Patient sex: M
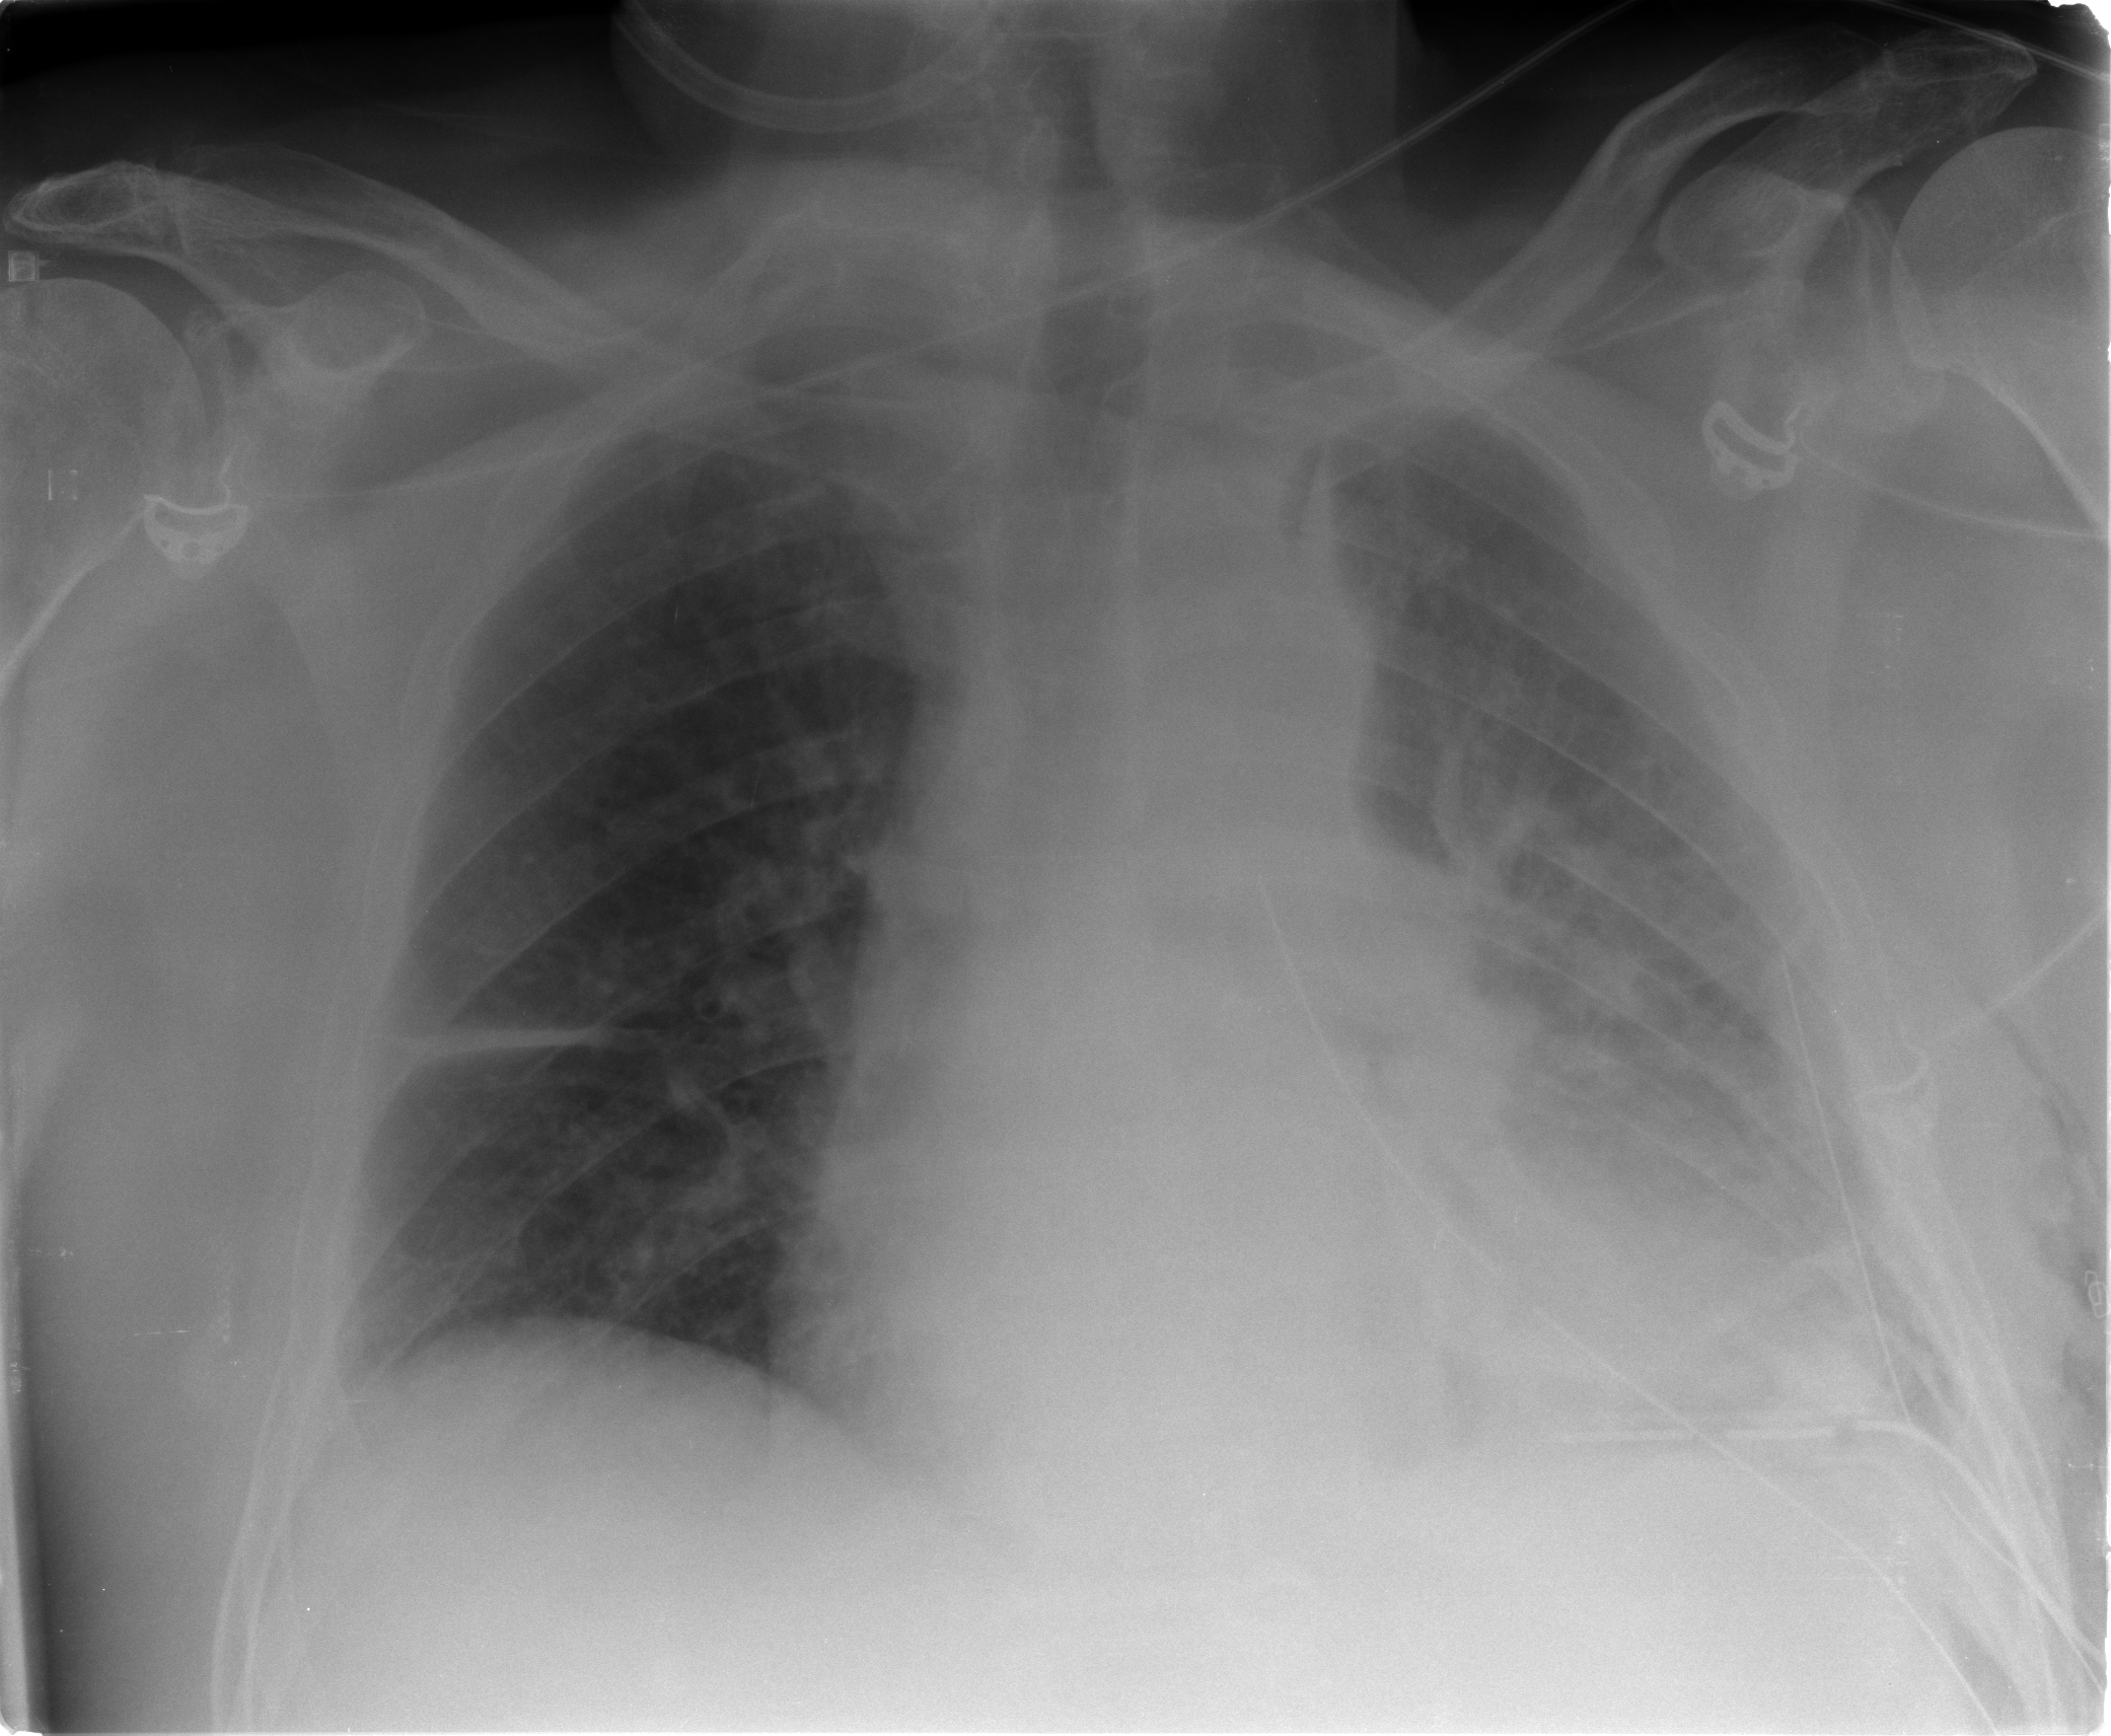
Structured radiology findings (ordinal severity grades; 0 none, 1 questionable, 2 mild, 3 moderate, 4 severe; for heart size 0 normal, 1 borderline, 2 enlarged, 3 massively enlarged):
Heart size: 2
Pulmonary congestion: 2
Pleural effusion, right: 0
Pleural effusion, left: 2
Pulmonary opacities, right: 0
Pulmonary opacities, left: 3
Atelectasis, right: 2
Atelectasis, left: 3